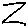
Label: zigzag